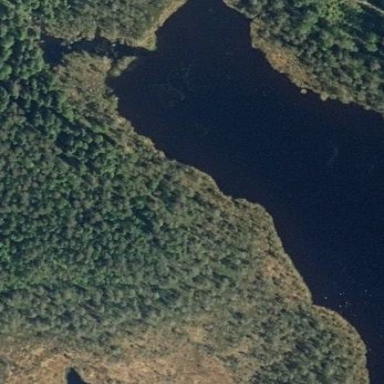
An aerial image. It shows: Swamp in wetland area.